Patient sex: M
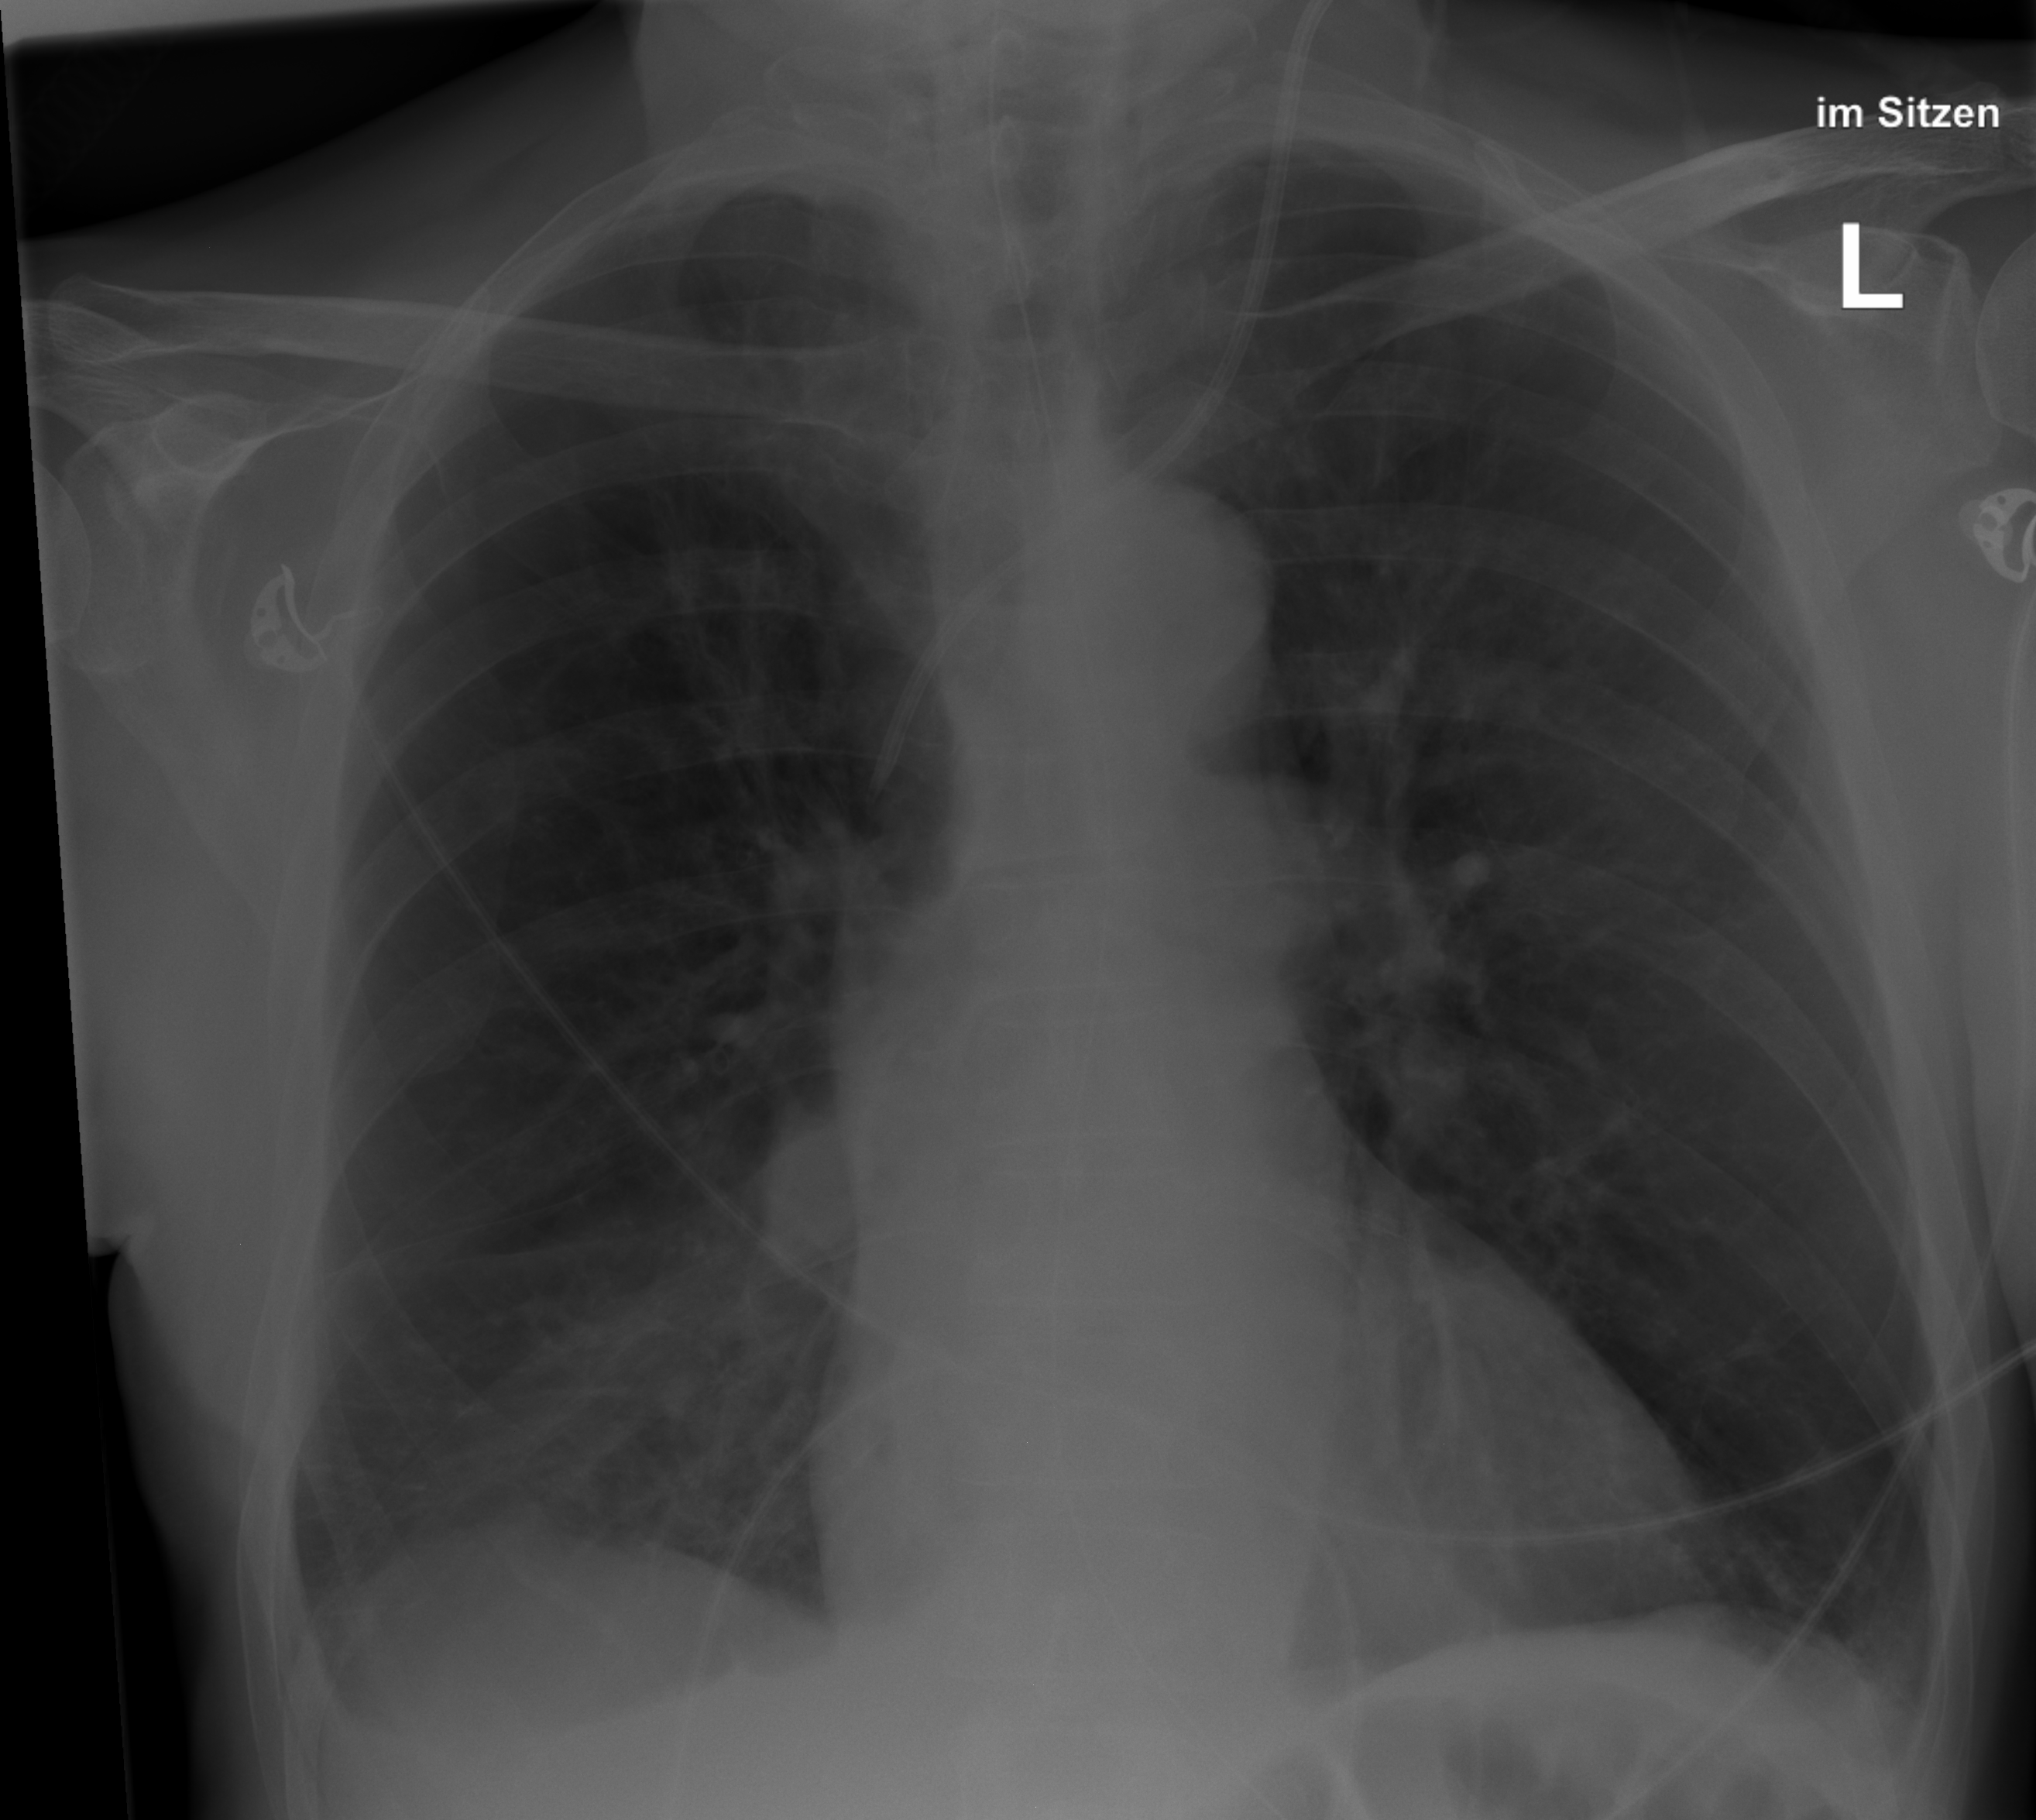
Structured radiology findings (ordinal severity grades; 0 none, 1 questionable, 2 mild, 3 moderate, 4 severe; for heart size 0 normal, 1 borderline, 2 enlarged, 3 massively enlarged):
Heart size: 0
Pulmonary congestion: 0
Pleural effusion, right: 2
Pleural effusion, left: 0
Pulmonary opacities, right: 2
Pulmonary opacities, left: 0
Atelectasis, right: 2
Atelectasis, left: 0